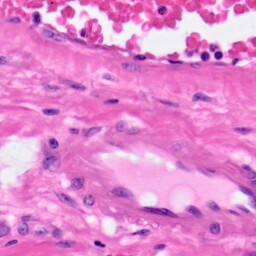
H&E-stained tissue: Pancreatic